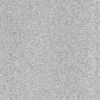
Atmospheric dust classification: dusty